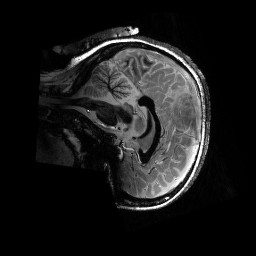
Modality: T1w
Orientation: sagittal
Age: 25
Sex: female
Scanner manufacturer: siemens
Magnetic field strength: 6.98 T
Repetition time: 4.5 s
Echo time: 0.00337 s